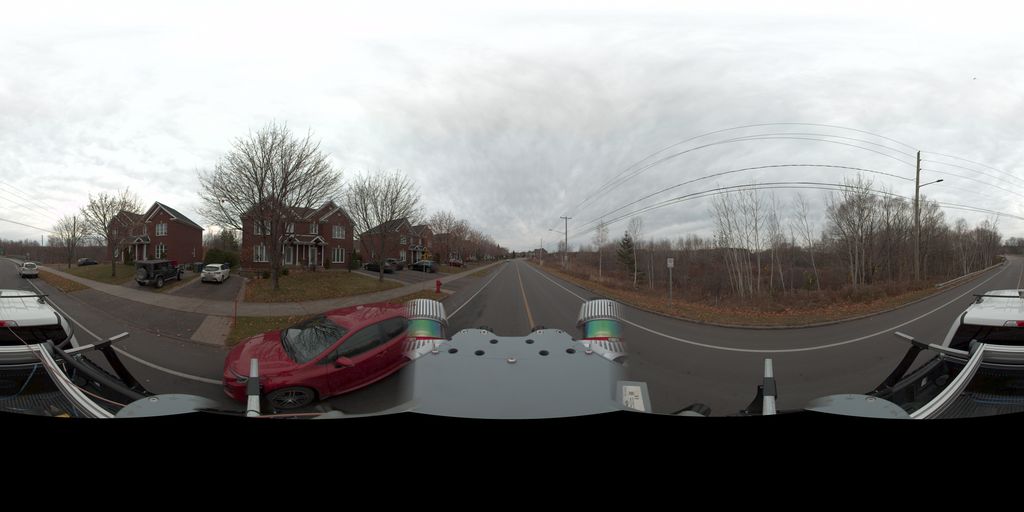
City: quebec_city